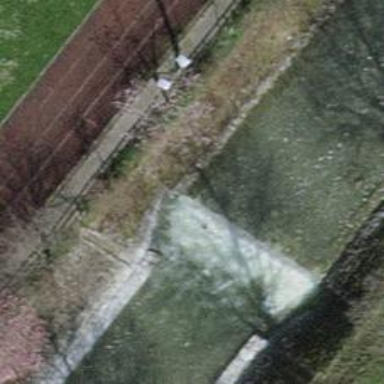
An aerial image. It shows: Weir along the waterway.